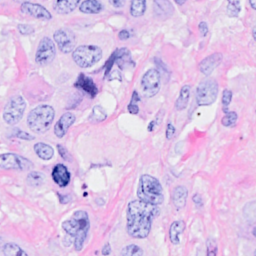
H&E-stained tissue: Breast